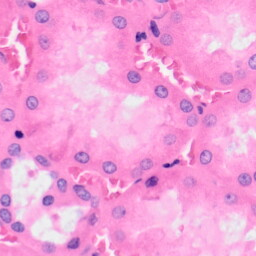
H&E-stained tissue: Kidney